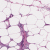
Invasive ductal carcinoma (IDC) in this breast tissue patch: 1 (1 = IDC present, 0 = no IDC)